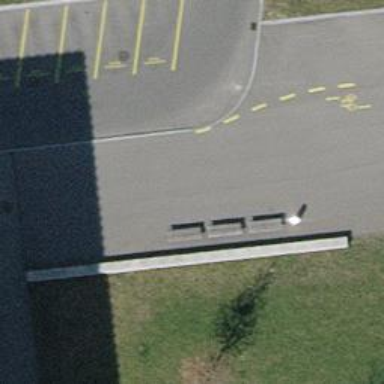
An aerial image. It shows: Brown bench in the vicinity.